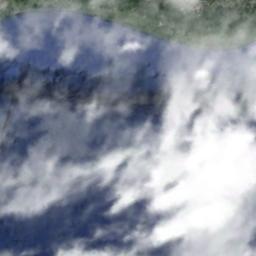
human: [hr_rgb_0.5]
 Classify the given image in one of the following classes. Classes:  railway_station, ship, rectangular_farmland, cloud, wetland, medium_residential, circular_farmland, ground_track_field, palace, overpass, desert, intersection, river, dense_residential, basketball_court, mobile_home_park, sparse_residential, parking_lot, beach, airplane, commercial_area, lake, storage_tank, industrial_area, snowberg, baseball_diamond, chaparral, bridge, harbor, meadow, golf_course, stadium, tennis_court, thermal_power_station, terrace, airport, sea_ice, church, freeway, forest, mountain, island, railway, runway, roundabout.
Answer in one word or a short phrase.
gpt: cloud